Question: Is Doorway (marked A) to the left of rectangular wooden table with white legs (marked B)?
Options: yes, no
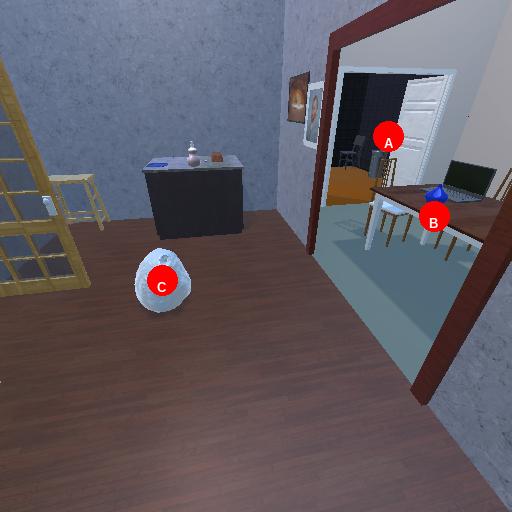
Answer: yes